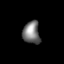
Tissue: lung
Cell type: Epithelial cells
Senescence score: 0.1989
Nuclear area (px): 377
Mean DAPI intensity: 119.454